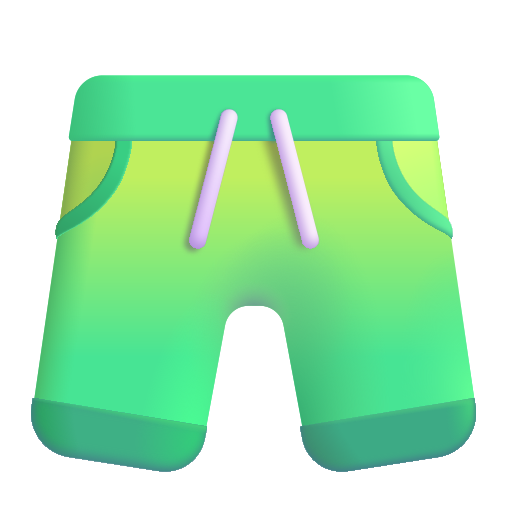
shorts color